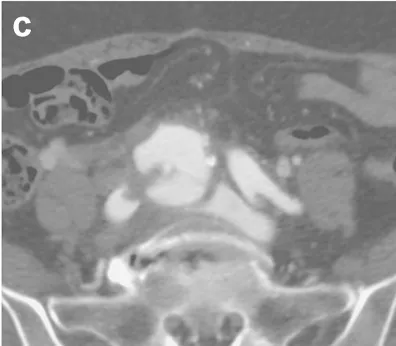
Contrast-enhanced CT imaging. D) Coronal multiplanar reconstruction contrast-enhanced CT image. An aneurysm arising at the terminal aorta and compressed IVC are recognized.
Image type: radiology (ct)